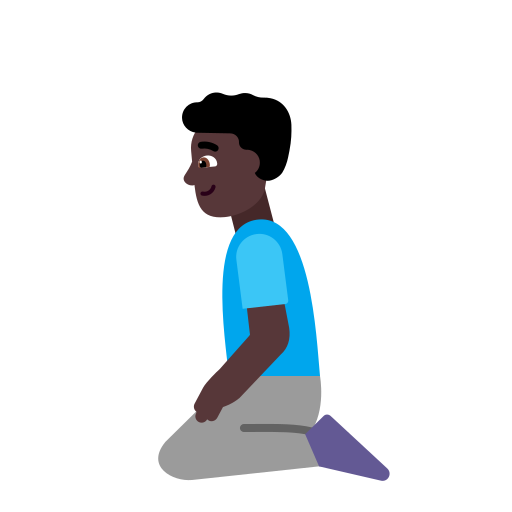
man kneeling flat dark